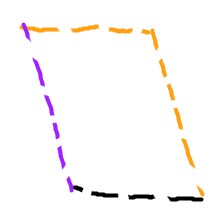
Shape: parallelogram